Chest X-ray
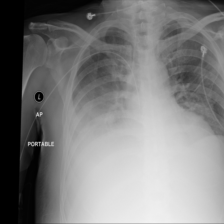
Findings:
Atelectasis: negative
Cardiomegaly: negative
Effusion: negative
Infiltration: negative
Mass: negative
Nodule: negative
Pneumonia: negative
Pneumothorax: negative
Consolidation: positive
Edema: negative
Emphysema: negative
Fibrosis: negative
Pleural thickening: negative
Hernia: negative